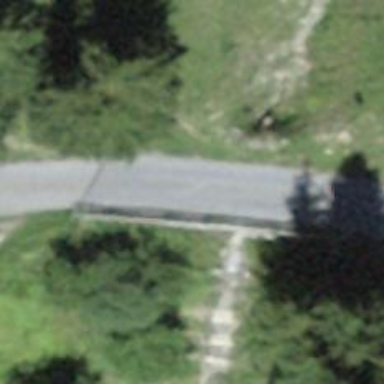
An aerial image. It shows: Concrete bridge over grade1 track.